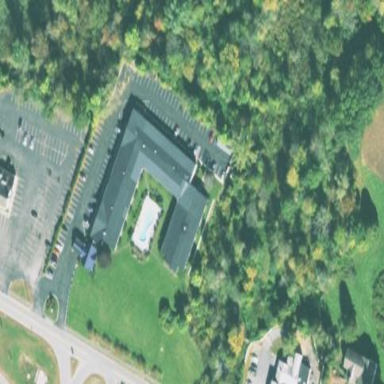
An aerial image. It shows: Commercial building used as hotel.